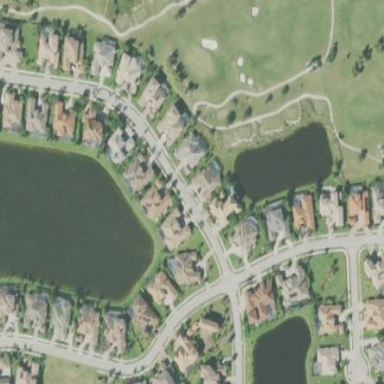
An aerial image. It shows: The residential area with out-of-bounds golf course nearby.